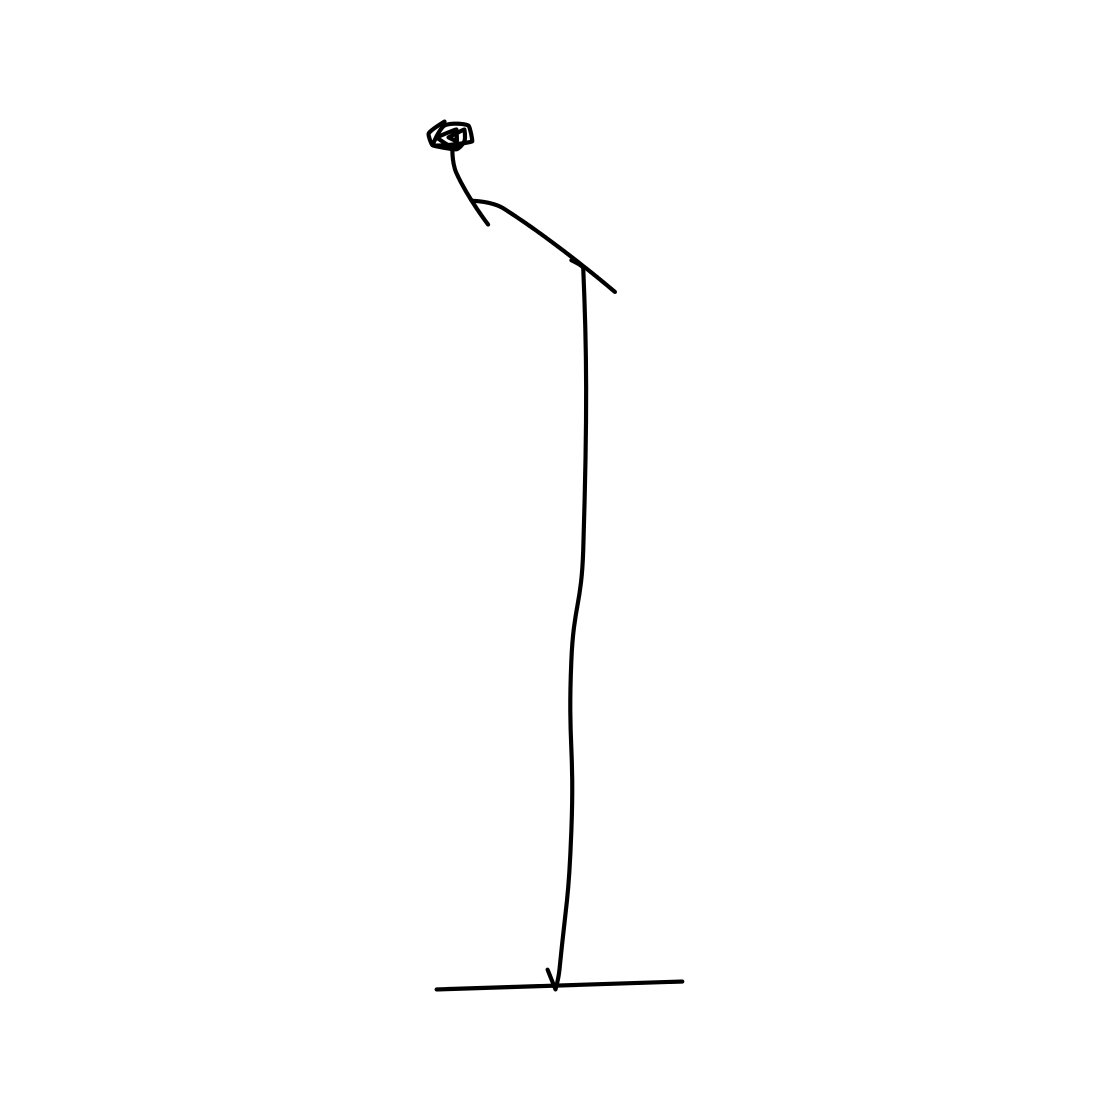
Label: microphone